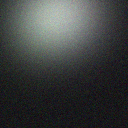
Screen state: off